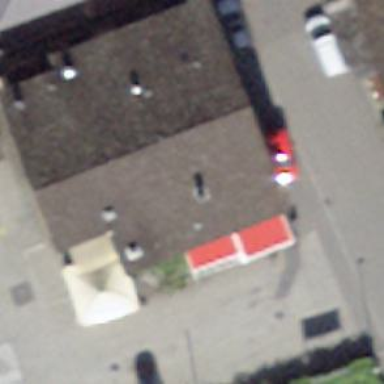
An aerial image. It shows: Restaurant.